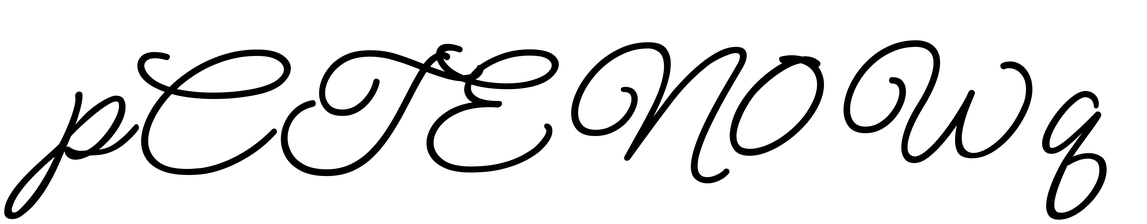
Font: MeowScript-Regular